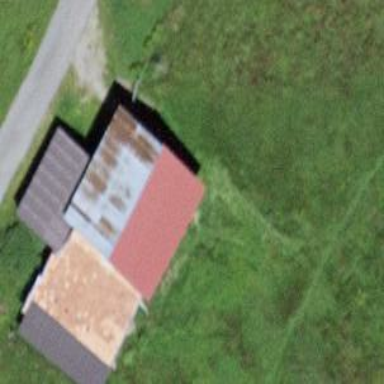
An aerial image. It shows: Barn.